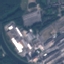
Land use / land cover: Industrial